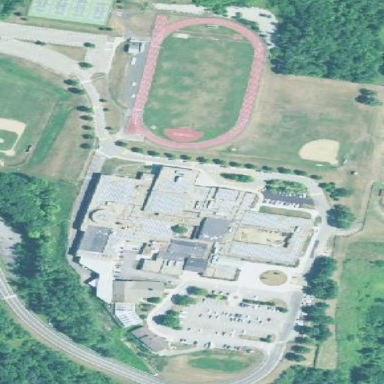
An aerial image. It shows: School.